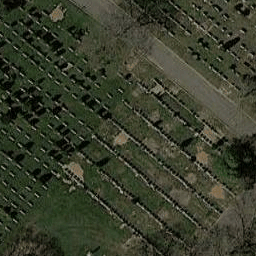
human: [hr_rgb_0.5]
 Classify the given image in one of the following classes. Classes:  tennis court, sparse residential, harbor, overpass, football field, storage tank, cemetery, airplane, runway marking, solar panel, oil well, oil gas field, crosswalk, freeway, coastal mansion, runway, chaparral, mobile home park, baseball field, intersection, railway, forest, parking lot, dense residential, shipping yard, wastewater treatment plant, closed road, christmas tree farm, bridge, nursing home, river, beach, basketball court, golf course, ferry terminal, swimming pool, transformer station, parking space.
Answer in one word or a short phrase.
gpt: cemetery